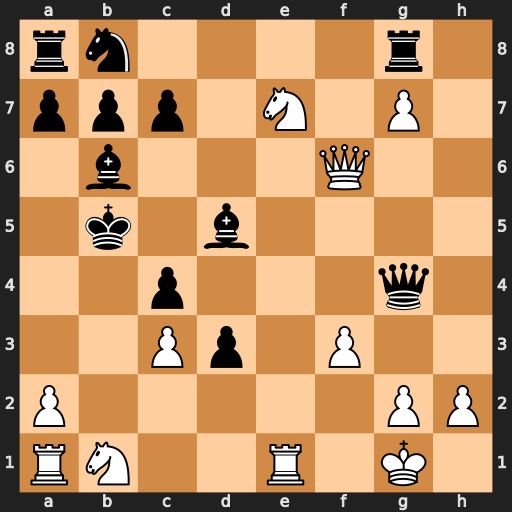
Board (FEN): rn4r1/ppp1N1P1/1b3Q2/1k1b4/2p3q1/2Pp1P2/P5PP/RN2R1K1
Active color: w
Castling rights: -
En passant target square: -
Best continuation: Qxb6+ axb6 fxg4